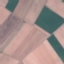
Label: AnnualCrop